Question:
I want to implement UI like as image which attach my two tables; im using JAVA swing to implement a drag and drop User interface for users to generate a database xml code e.g. DB Designer Fork.
Have implemented design of tables just wanted to get idea how to make a line which will be attached to the table han onclick.
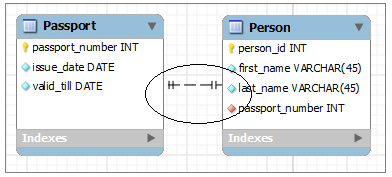
Answer: This <URL> illustrates a common line decoration.
Also consider an existing library, as suggested <URL>.